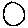
Label: moon